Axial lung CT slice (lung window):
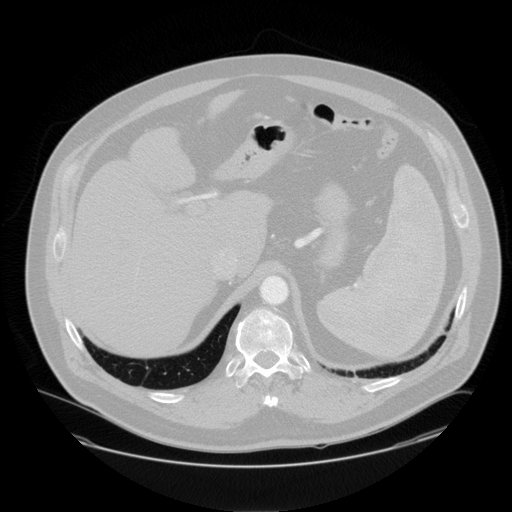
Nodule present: no